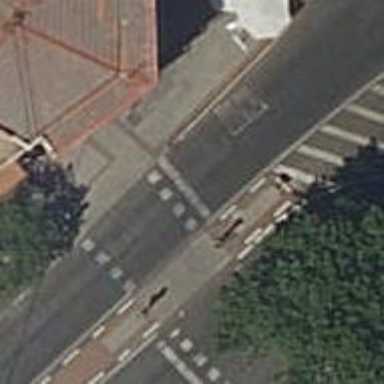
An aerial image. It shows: Road crossing with traffic signals.